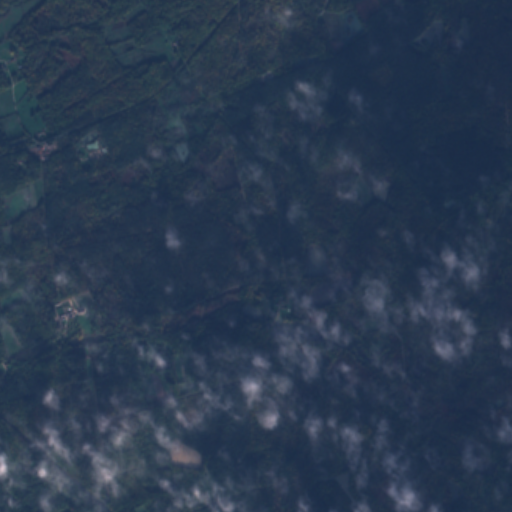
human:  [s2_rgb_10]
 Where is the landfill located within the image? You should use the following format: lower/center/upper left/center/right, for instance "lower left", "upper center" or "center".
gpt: The landfill is located in the upper left of the image.
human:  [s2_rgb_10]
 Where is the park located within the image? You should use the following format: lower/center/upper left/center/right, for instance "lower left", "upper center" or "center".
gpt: The park is located in the center left of the image.
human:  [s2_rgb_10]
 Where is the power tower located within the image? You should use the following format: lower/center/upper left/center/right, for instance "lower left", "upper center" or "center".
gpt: There is no power tower in the image.